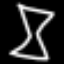
Label: hourglass